Question: I have a graph (see attached image) and I would like to remove the endpoints "2060" and "2020". I want the spacing to remain the same. But I want to hide the labels 2060 and 2020. Is there a way I can programmatically achieve this using MS Chart ?

Code for creating the axis:
'''
var area = new ChartArea();
chart.ChartAreas.Add(area);
chart.ChartAreas[0].Position.X = 5;
chart.ChartAreas[0].Position.Y = 10;
chart.ChartAreas[0].Position.Height = 80;
chart.ChartAreas[0].Position.Width = 80;
chart.ChartAreas[0].AxisX.LabelStyle.Font = font10Point;
chart.ChartAreas[0].AxisY.LabelStyle.Font = font10Point;
chart.ChartAreas[0].AxisX.Title = "Target Date Fund";
chart.ChartAreas[0].AxisY.Title = "% Up Capture";
chart.ChartAreas[0].AxisX.TitleFont = font10Point;
chart.ChartAreas[0].AxisX.MajorGrid.LineColor = Color.Transparent;
chart.ChartAreas[0].AxisY.MajorGrid.LineColor = Color.Black;
chart.ChartAreas[0].BorderColor = Color.Black;
chart.ChartAreas[0].Position = new ElementPosition(0, 10, 75, 85);
chart.Series[0].YAxisType = AxisType.Secondary;
chart.ChartAreas[0].AxisY.LabelStyle.Enabled = false;
chart.ChartAreas[0].AxisX.Crossing = 2060;
chart.ChartAreas[0].AxisX.IsReversed = true;
area.AxisX.Minimum = 2020;
area.AxisX.Maximum = 2060;
area.AxisX.Interval = 10;
area.AxisX.LineWidth = int.Parse("5");
area.AxisX.MajorTickMark.LineWidth = int.Parse("5");
area.AxisY.MajorTickMark.LineWidth = int.Parse("5");
area.AxisY.Minimum = area.AxisY2.Minimum = 0;
area.AxisY.Maximum = area.AxisY2.Maximum = 120;
area.AxisY.Interval = area.AxisY2.Interval = 20;
area.AxisY.LineWidth = int.Parse("5");
'''
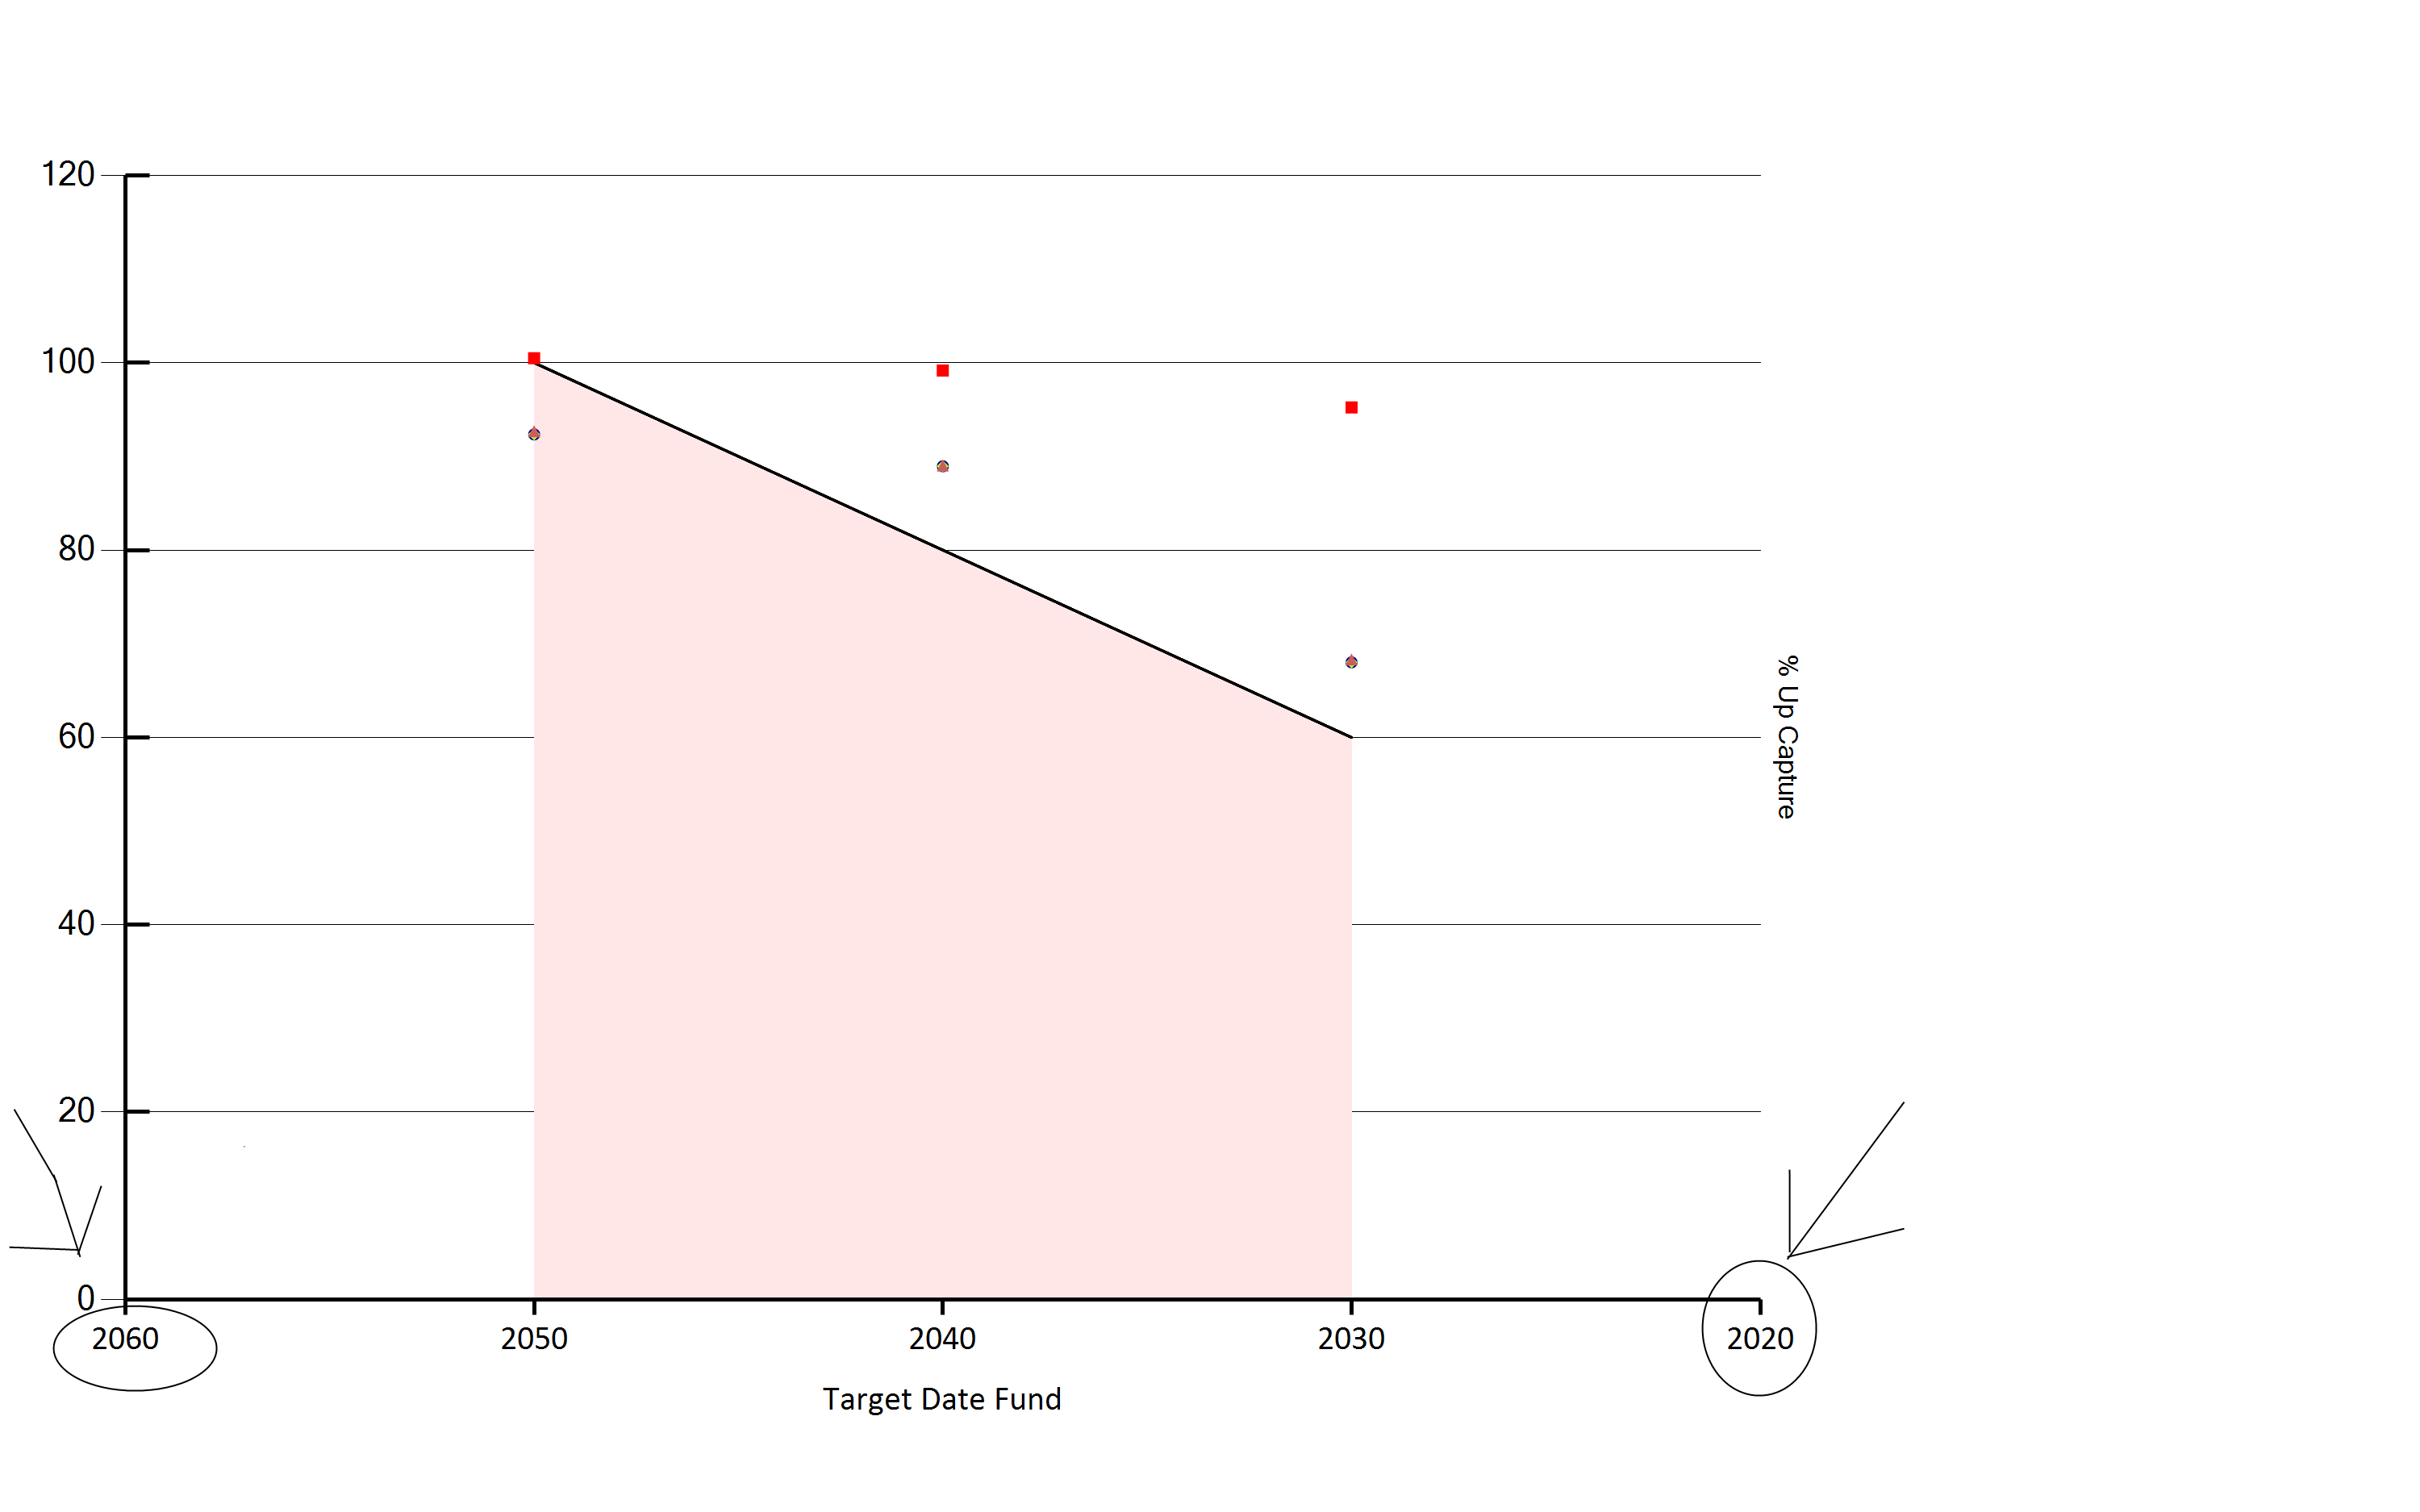
Answer: You can use <URL> property:
'''
area.AxisX.LabelStyle.IsEndLabelVisible = false;
'''